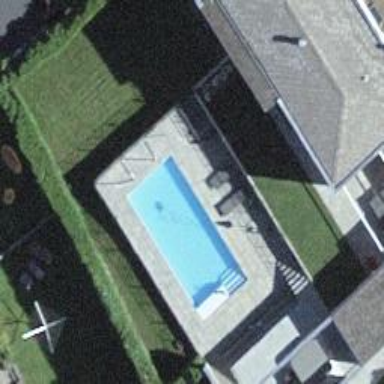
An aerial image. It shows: Swimming pool located in leisure land.